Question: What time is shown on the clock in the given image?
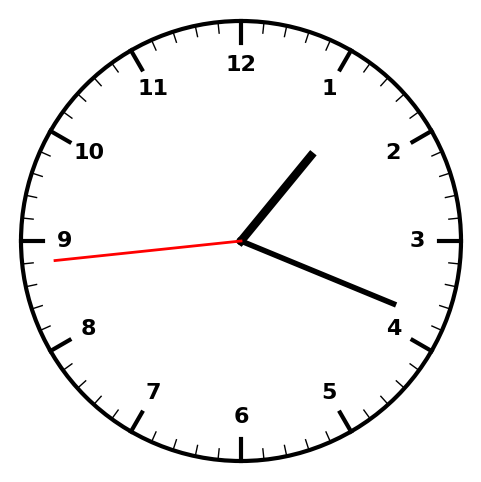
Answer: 01:18:44